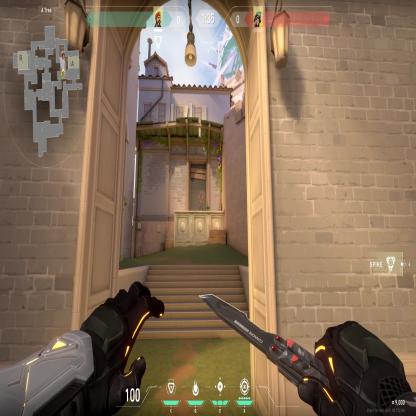
Label: enemy